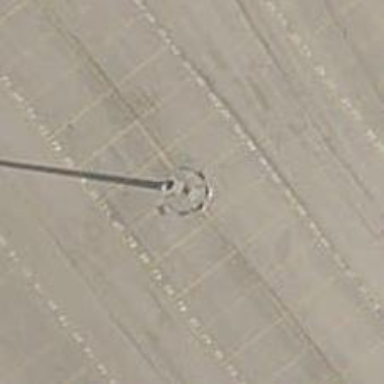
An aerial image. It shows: Mast structure.